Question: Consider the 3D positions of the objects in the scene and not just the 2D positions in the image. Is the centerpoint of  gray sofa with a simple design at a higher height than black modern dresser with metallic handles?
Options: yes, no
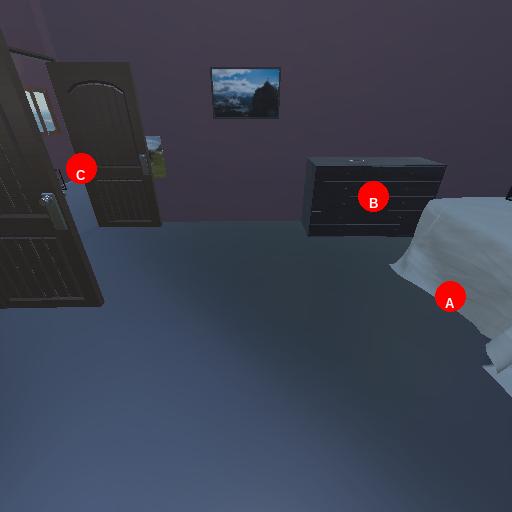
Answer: yes